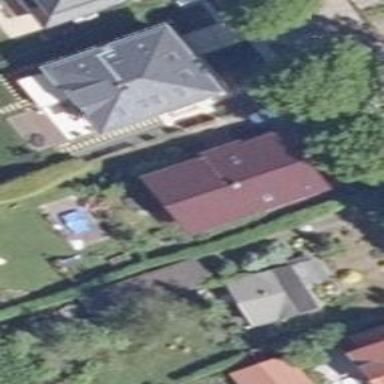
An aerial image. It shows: Detached building.